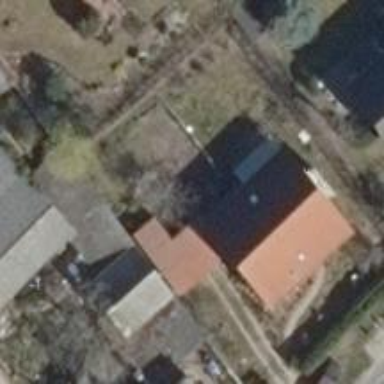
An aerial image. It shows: Detached house with gabled roof made of red roof tiles.